Field crop: maize
Growth stage: 1
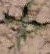
Species: atriplex